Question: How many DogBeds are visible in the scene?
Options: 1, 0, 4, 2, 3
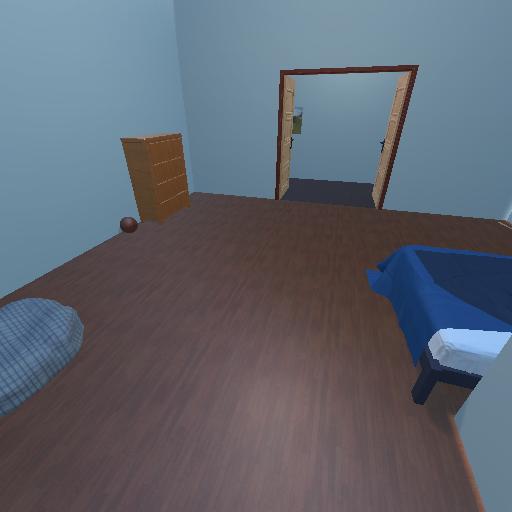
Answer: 1